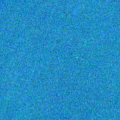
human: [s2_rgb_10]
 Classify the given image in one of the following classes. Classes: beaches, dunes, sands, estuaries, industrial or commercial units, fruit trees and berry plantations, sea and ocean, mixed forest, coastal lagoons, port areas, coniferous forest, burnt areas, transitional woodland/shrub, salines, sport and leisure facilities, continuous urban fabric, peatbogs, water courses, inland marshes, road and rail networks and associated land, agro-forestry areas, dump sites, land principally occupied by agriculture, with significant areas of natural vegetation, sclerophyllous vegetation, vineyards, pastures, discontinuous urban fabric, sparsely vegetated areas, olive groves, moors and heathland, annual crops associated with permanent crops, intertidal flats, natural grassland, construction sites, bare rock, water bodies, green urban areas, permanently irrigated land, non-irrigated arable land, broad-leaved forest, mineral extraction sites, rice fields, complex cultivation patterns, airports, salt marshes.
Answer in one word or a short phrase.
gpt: sea and ocean